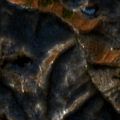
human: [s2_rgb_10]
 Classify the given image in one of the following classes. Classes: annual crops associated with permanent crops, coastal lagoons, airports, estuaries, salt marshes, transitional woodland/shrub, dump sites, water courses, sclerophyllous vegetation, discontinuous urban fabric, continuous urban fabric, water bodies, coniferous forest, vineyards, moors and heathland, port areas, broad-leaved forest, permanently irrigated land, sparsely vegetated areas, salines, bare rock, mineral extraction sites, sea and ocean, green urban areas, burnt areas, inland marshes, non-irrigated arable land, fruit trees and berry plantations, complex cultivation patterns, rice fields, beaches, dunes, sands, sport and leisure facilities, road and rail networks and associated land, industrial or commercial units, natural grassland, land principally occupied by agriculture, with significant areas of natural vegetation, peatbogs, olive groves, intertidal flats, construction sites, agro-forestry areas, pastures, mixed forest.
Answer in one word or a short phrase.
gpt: broad-leaved forest